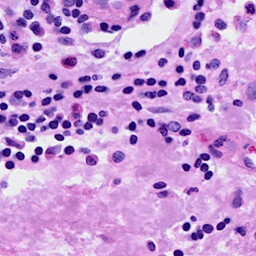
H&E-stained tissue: Breast